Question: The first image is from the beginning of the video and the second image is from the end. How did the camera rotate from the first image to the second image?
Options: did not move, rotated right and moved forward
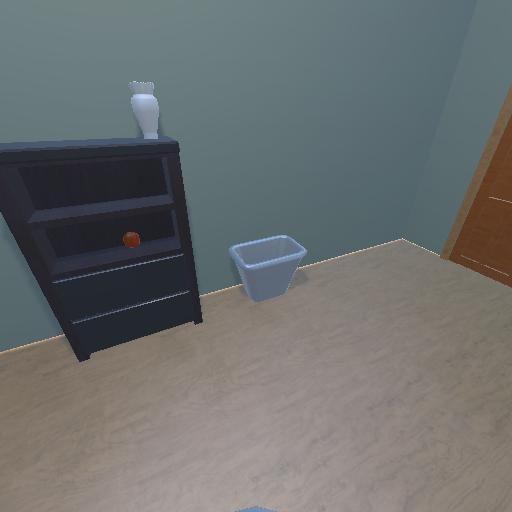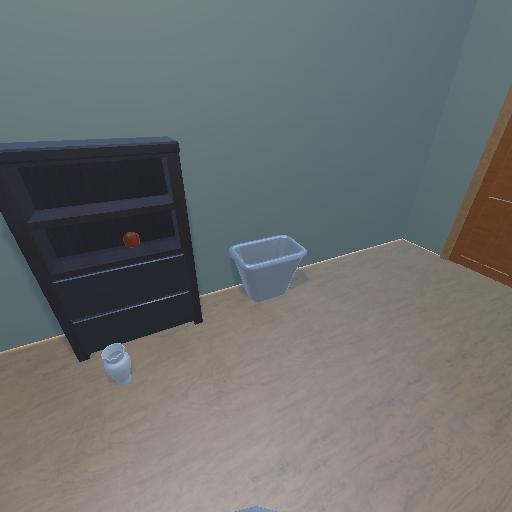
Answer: did not move